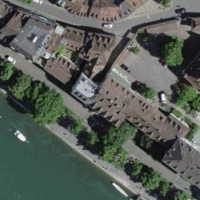
EUNIS habitat code: 54
Species observed at this site:
Chroicocephalus ridibundus
Antirrhinum majus
Cygnus olor
Viburnum tinus
Anas platyrhynchos
Lobularia maritima
Mergus merganser
Passer domesticus
Columba livia